Field crop: maize
Growth stage: 2
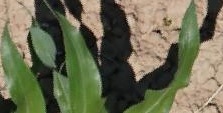
Species: maize